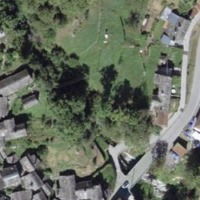
EUNIS habitat code: 44
Species observed at this site:
Asplenium trichomanes
Argynnis paphia